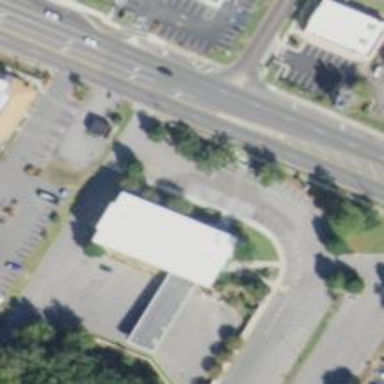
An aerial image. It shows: Parking space.